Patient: sex M, age 52
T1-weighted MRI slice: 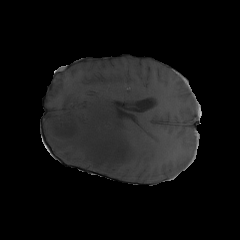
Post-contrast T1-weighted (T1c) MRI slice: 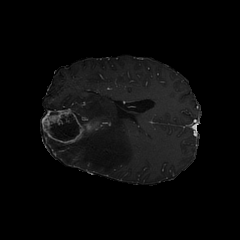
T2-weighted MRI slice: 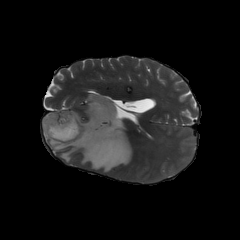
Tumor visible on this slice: yes
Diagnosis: Glioblastoma, IDH-wildtype
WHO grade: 4